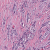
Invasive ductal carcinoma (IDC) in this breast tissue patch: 1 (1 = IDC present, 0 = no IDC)